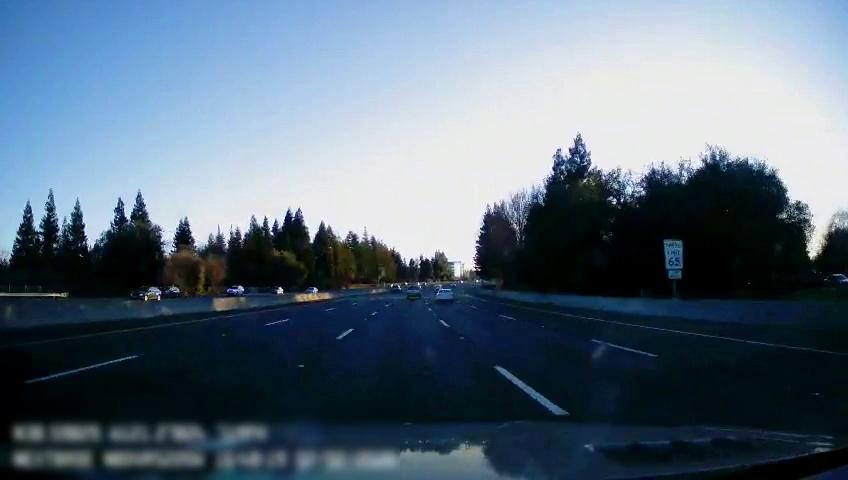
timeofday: Day
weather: Sunny
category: Drivable Space
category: Vehicles | SUV
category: Vehicles | Car
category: Vehicles | Truck
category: Vehicles | SUV
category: Vehicles | SUV
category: Vehicles | SUV
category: Vehicles | Car
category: Vehicles | Car
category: Vehicles | Car
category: Lanes | Alternate Lane
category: Lanes | Alternate Lane
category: Lanes | Current Lane
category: Lanes | Current Lane
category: Lanes | Alternate Lane
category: Lanes | Alternate Lane
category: Traffic | Signs
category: Traffic | Signs